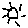
Label: sun